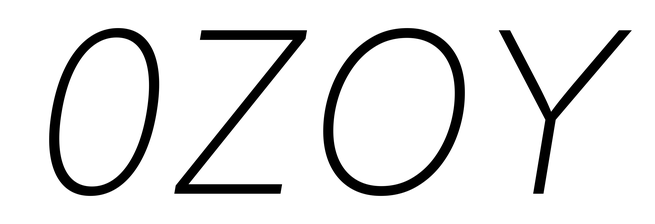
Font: Inter-Italic_ExtraLight_Italic